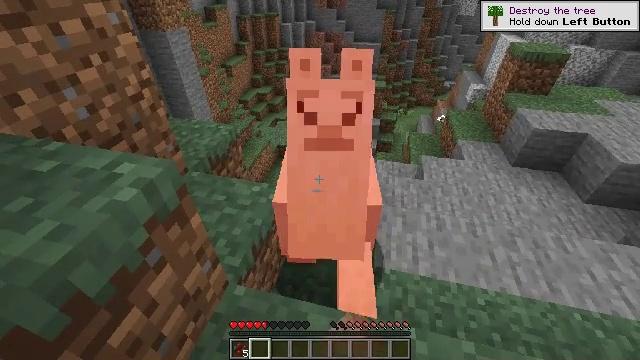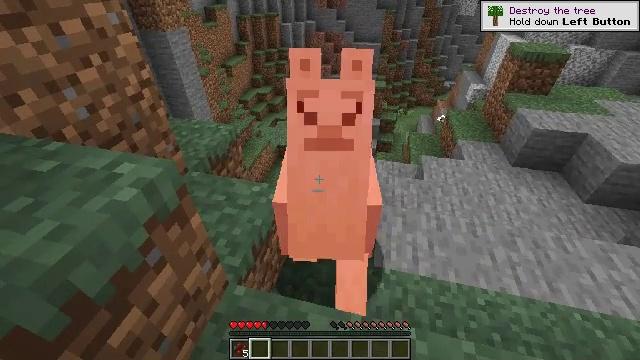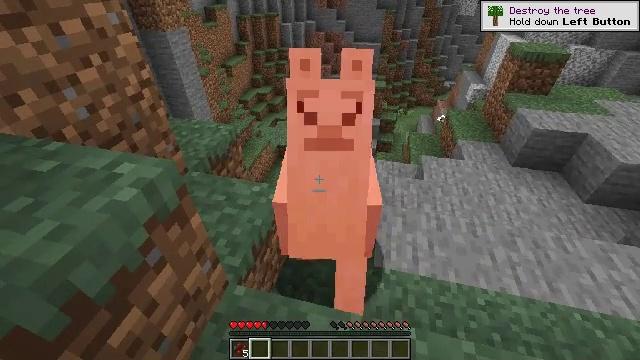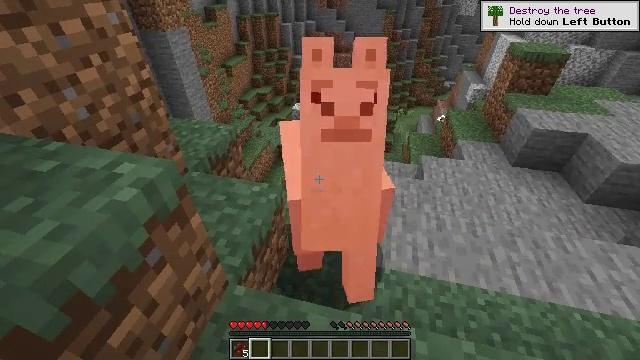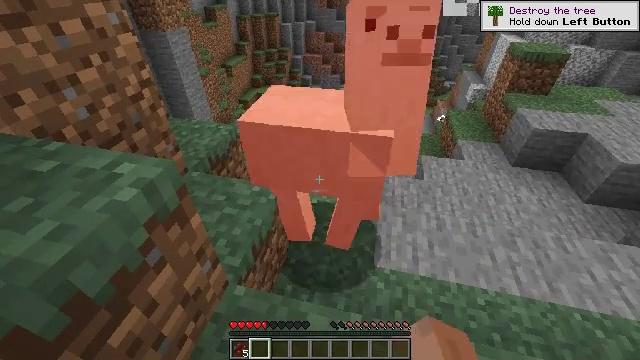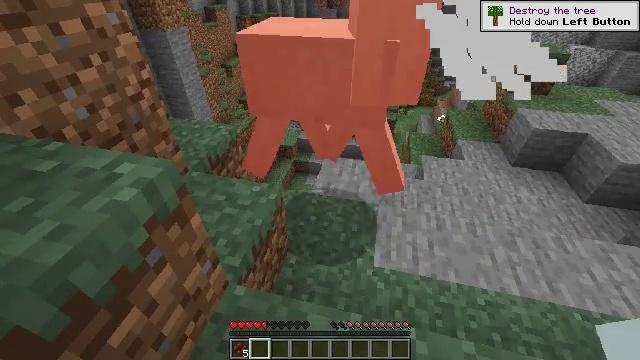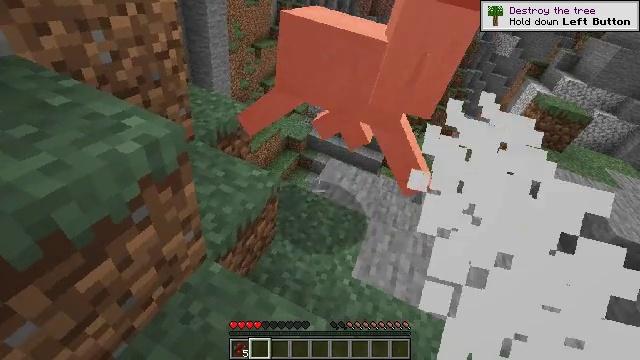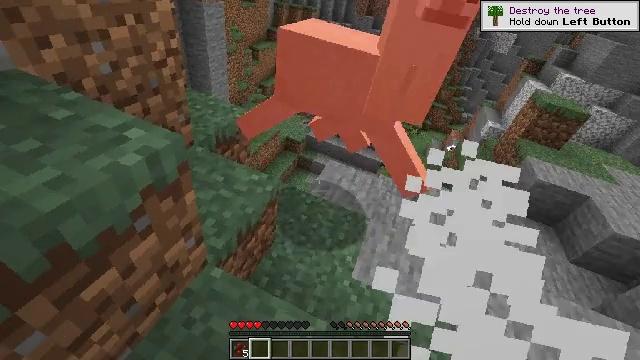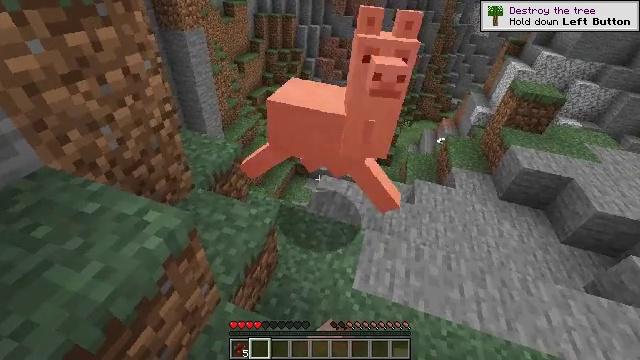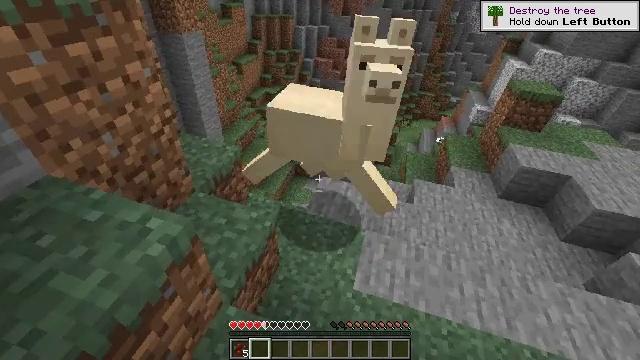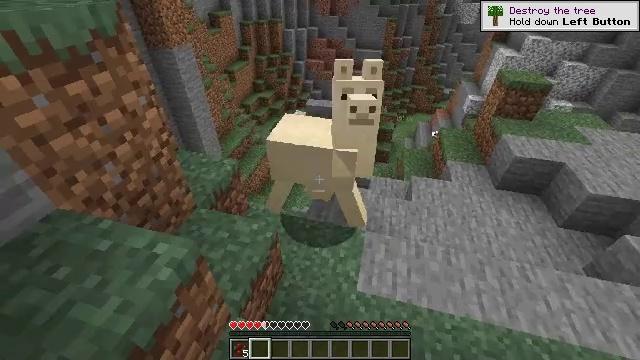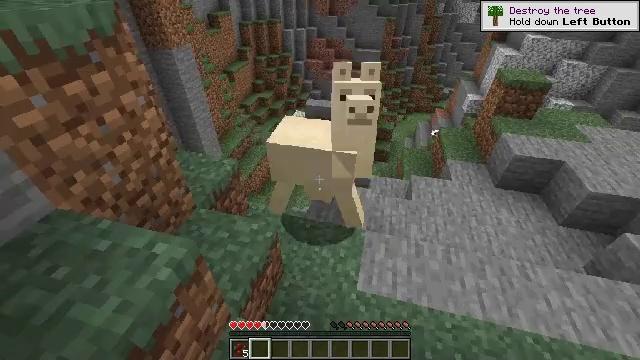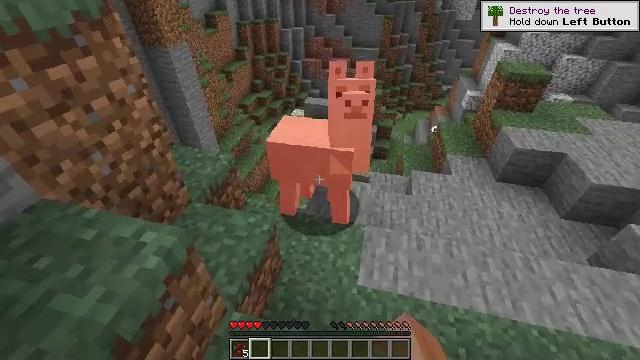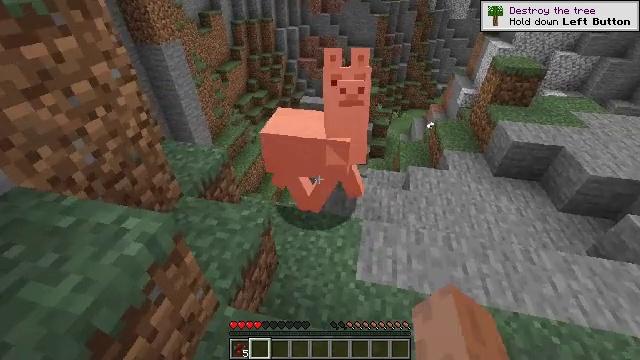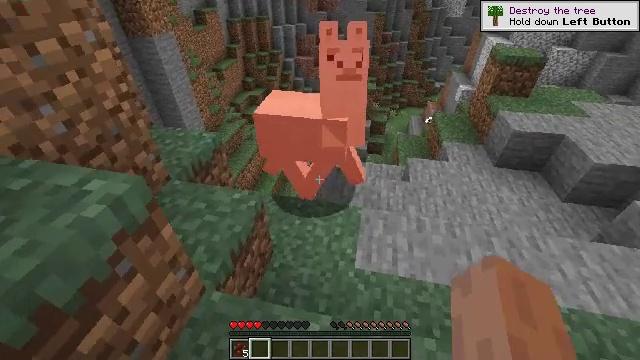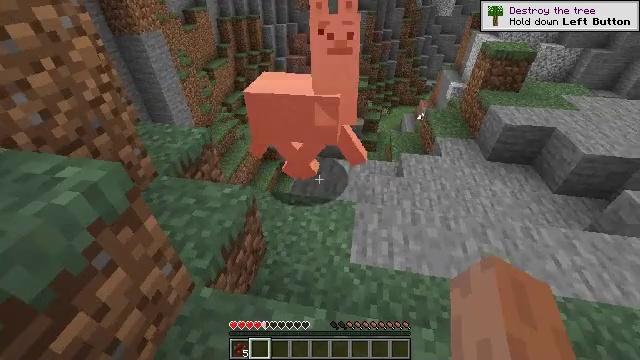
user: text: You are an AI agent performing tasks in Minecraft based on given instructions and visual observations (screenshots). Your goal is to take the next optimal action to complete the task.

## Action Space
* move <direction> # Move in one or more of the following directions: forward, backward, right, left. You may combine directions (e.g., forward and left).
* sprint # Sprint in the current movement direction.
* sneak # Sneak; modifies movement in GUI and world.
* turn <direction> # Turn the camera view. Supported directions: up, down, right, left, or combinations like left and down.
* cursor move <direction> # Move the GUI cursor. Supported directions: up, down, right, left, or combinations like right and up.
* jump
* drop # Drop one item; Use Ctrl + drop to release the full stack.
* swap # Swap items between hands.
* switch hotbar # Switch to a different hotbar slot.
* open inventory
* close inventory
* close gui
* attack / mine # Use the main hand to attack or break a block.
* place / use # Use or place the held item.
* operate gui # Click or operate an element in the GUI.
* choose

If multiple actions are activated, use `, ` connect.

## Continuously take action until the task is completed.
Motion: motion action
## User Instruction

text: Combat the llama.
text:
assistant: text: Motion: attack / mine
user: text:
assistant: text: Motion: no_op
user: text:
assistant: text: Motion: attack / mine
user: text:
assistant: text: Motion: attack / mine
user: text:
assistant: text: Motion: attack / mine
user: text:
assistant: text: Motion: no_op
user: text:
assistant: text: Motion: attack / mine
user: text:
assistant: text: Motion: attack / mine
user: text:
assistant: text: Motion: attack / mine
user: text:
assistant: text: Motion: no_op
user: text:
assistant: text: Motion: no_op
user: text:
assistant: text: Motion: no_op
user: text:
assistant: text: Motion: no_op
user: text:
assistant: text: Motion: no_op
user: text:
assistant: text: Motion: turn right
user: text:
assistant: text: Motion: turn right
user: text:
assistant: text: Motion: turn right
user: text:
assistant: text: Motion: no_op
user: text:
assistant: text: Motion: no_op
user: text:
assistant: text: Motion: move forward
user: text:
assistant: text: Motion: move forward
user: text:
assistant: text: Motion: move forward, turn left and down
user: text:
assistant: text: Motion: move forward, turn left
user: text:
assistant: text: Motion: move forward, turn left
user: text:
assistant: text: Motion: move forward
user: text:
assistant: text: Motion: move forward
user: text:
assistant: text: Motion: move forward, turn left
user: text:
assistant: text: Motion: move forward, turn left
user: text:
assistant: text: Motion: move forward, turn up
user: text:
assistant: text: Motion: move forward, turn up